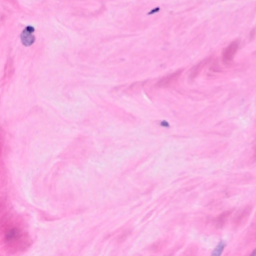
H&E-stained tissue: Breast